Interaction volume radius: 5 \u00c5
Interaction volume height: 15 \u00c5
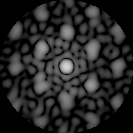
Disorder parameter: 0.4339